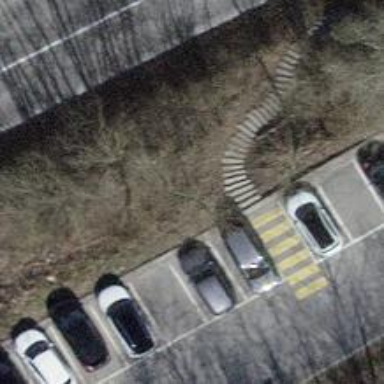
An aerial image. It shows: Set of steps on the road.